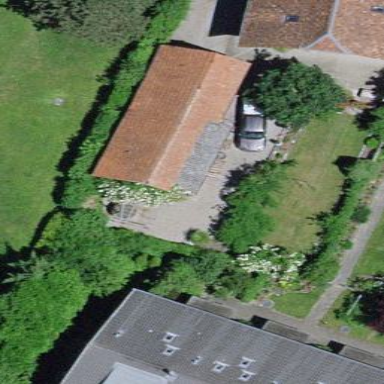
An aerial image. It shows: Rural barn.